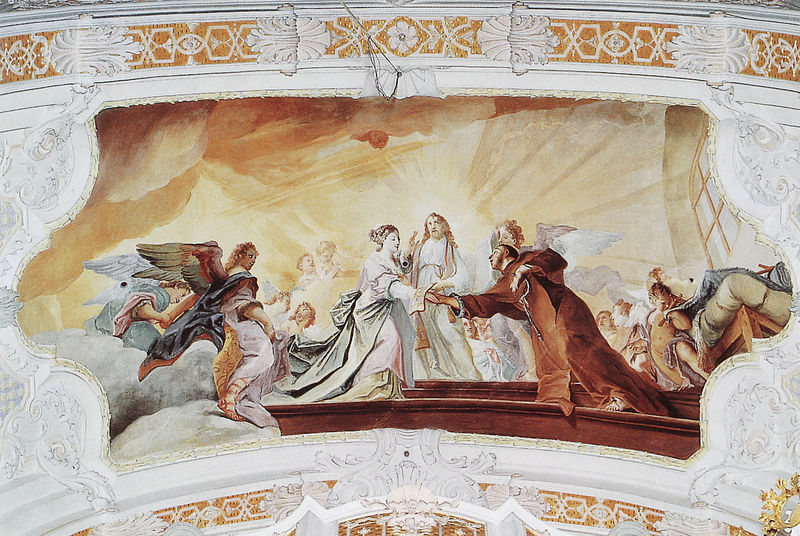
Titel: Deckenfresken der Klosterkirche Fürstenfeld
Künstler: Cosmas Damian Asam
Standort: Fürstenfeldbruck, Kloster Fürstenfeld (EU - D - Bayern)
Schlagwörter: flügel, gemälde, hand, himmel, weiß, wolken, gelb, brust, busen, frau, kleid, licht, dame, ornament, barock, schlank, sonne, gold, decke, hübsch, schön, engel, weib, weiblich, ornamente, wandgemälde, leuchten, fries, heiligenschein, christus, jesus, jesus christus, klerus, mönch, heiliger, weibchen, deckengemälde, fresko, sexy, auferstehung, erlösung, erlöser, franziskaner, franz von assisi, händeschütteln, genien, sonnenuhr, handschlag, messias, gottessohn, sohn gottes, christkind, aufertehung, christkönig, heilland, erretter, jesus von nazaret